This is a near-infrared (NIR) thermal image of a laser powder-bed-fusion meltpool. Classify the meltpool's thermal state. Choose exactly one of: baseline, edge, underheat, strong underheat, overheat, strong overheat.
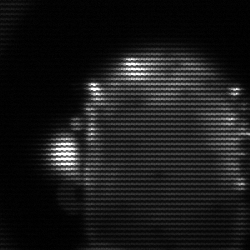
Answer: baseline